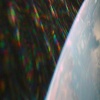
Label: sunburn